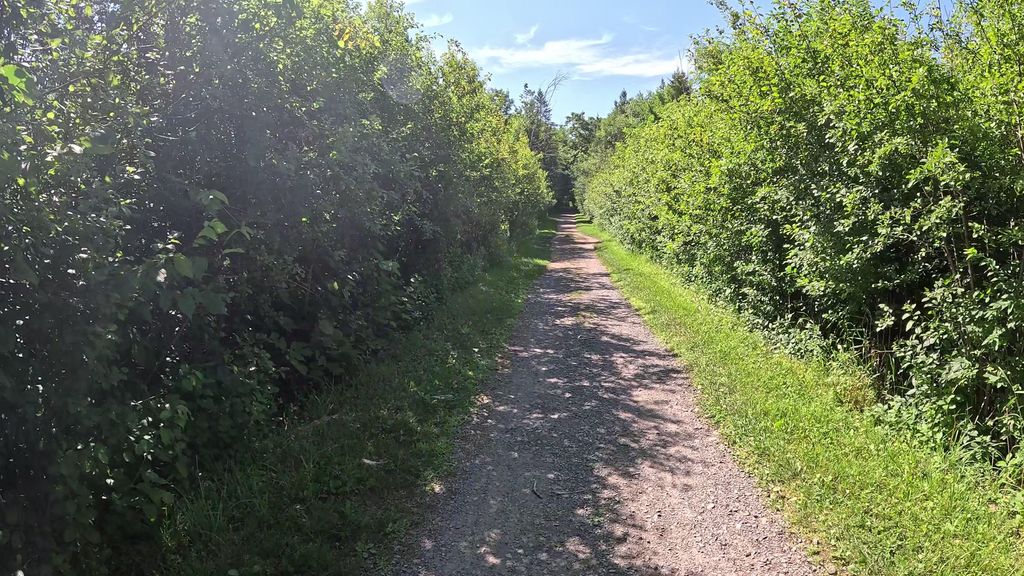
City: ottawa-gatineau